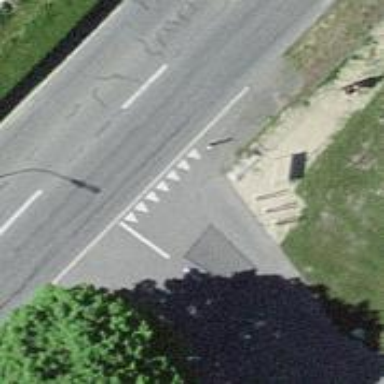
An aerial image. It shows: Road with "give way" sign.